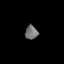
Tissue: lung
Cell type: Epithelial cells
Senescence score: 0.2003
Nuclear area (px): 172
Mean DAPI intensity: 113.203